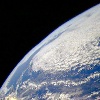
Label: cloud